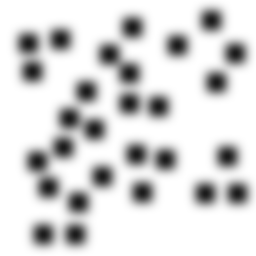
Squares: 28
Triangles: 0
Stars: 0
Total shapes: 28